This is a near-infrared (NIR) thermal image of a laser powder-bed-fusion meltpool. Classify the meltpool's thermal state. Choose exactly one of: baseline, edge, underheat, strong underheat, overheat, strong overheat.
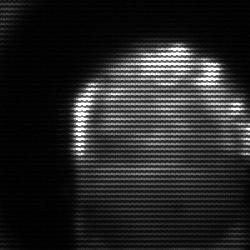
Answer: baseline